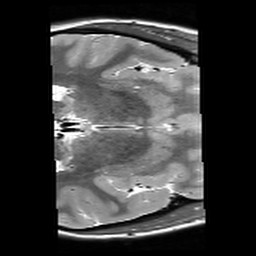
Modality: T2starw
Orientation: axial
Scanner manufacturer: siemens
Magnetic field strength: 3 T
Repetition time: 9.86 s
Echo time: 0.05 s